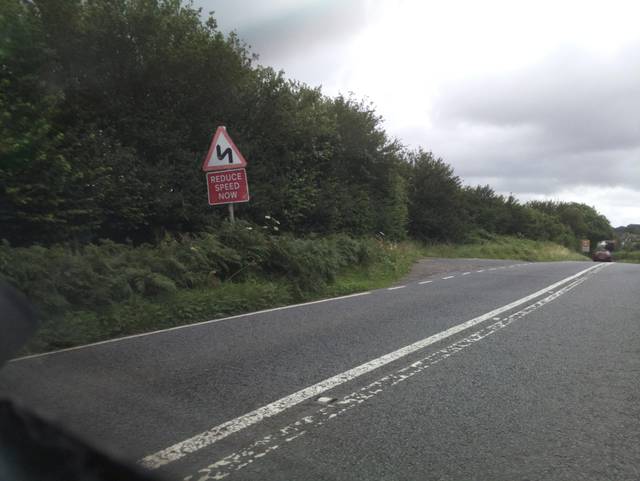
Region: United Kingdom
Coordinates: 51.008, -2.219